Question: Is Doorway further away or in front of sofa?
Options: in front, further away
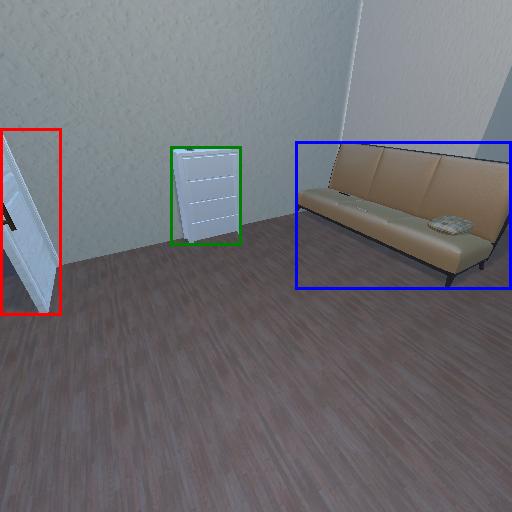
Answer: in front